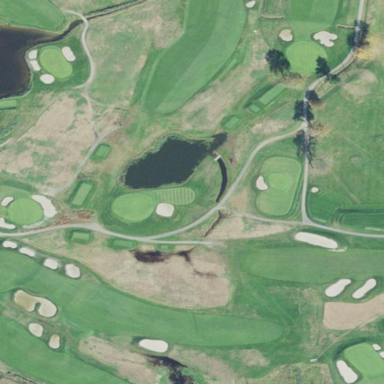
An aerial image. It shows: Rough grassy area used for golf.